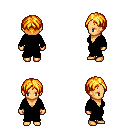
a pixel art fantasy rpg character, female body template, human, tanned skin, black robe, white pants, light blonde parted hairstyle, four views (front, back, left, right), 2x2 character sprite sheet, small pixel art, hard edges, no anti-aliasing